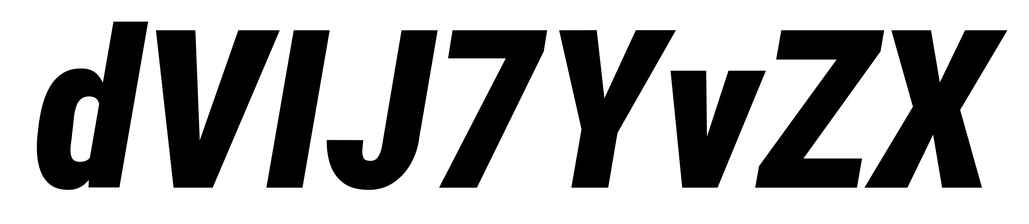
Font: Roboto-Italic_Condensed_Black_Italic